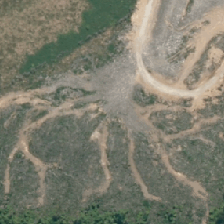
Land cover: harvested_forest